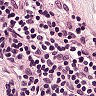
Metastatic tissue present: no